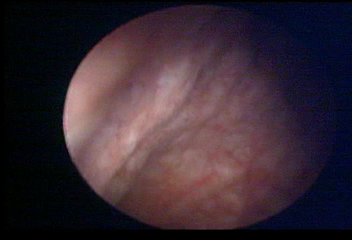
Modality: WLC
Class: Normal mucosa
Bladder cancer association: No